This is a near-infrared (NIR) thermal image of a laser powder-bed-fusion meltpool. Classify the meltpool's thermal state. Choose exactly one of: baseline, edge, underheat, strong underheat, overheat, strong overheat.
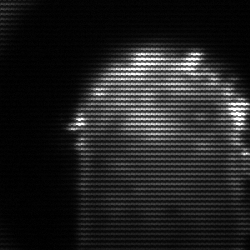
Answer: baseline